高一 · 度量几何学
（2020 秋・聛都区月考）如图所示, 在边长为 $\pi$ 的正方形内, 四条曲线均是 $y=\sin x$ 在 $x \in[0, \pi]$的图象, 若在正方形内任取一点, 则该点落在阴影部分的概率 $p=$ \$ \qquad \$ .

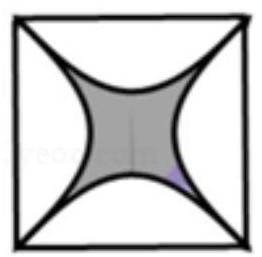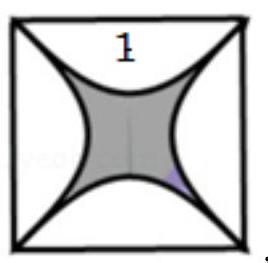
答案: $\frac{\pi^{2}-8}{\pi^{2}}$.
解析: 解：如图示:

求 $y=\sin x, x \in[0, \pi]$ 图 1 的面积为 $y=\sin x$ 与 $x$ 轴在 $[0, \pi]$ 所围成的面积, $S_{1}=\int_{0}^{\pi} \sin x d x=-\left.\cos x\right|_{0} ^{\pi}=-\cos \pi-(-\cos 0)=-(-1)-(-1)=2$,故 $S_{\text {阴影 }}=\pi^{2}-2 \times 4=\pi^{2}-8$,

故点落在阴影部分的概率 $p=\frac{\pi^{2}-8}{\pi^{2}}$,

故答案为: $\frac{\pi^{2}-8}{\pi^{2}}$.